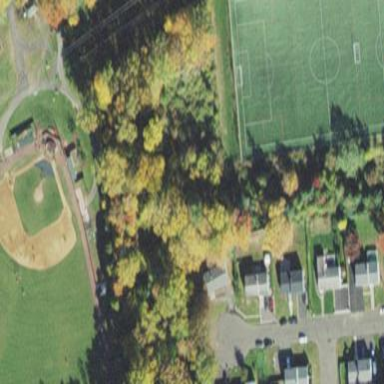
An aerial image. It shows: Soccer pitch for leisure land activities.